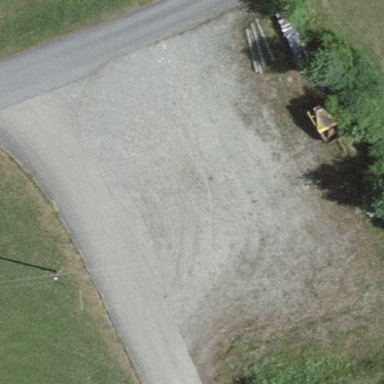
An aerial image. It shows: Parking area.